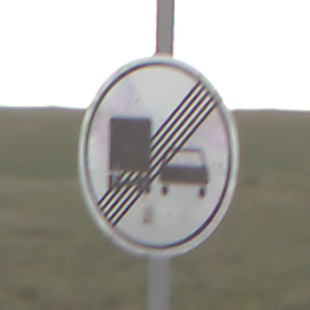
Verkehrszeichen: EndeUeberholverbotKraftfahrzeuge
Umgebung: Outdoor, Nature
Tageszeit: Night
Wetter: Overcast
Licht: Artificial
Jahreszeit: NotSpecified
Kontrast: LowContrast